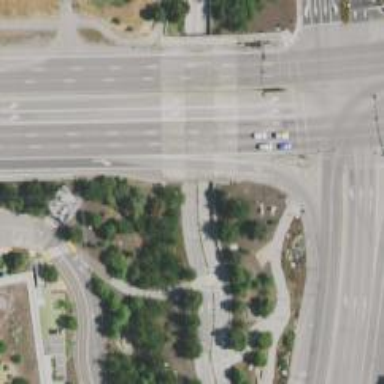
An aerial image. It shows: This image shows trunk highway that functions as expressway.